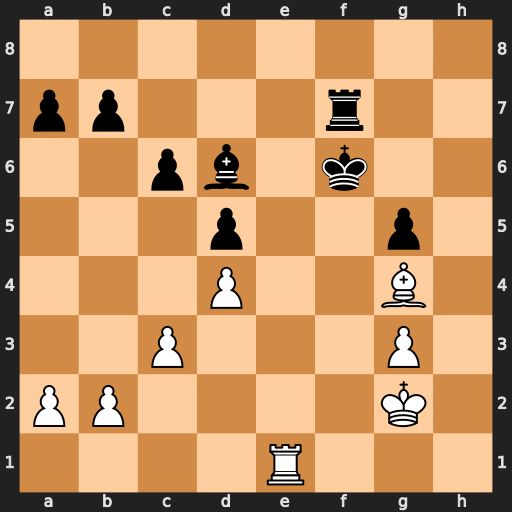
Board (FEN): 8/pp3r2/2pb1k2/3p2p1/3P2B1/2P3P1/PP4K1/4R3
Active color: w
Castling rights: -
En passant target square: -
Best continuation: Re6+ Kg7 Rxd6